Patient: sex M, age 34
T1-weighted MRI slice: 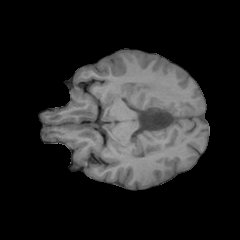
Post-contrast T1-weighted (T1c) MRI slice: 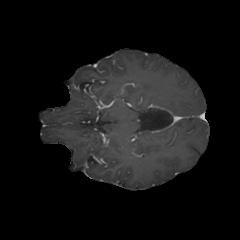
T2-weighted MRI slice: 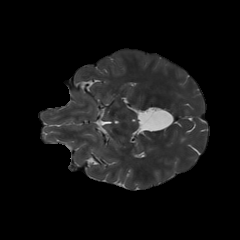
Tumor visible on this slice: no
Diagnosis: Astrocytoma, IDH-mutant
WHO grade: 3